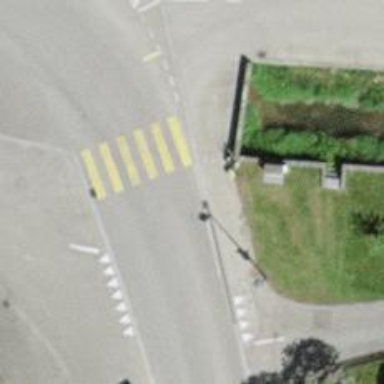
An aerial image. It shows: Marked crossing on the road.